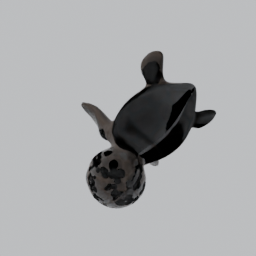
Label: animals